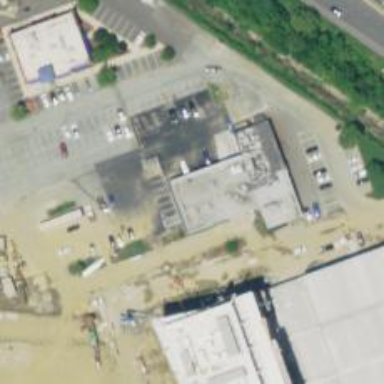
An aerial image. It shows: Car rental service.